Platform: macOS
Application: Arc Browser
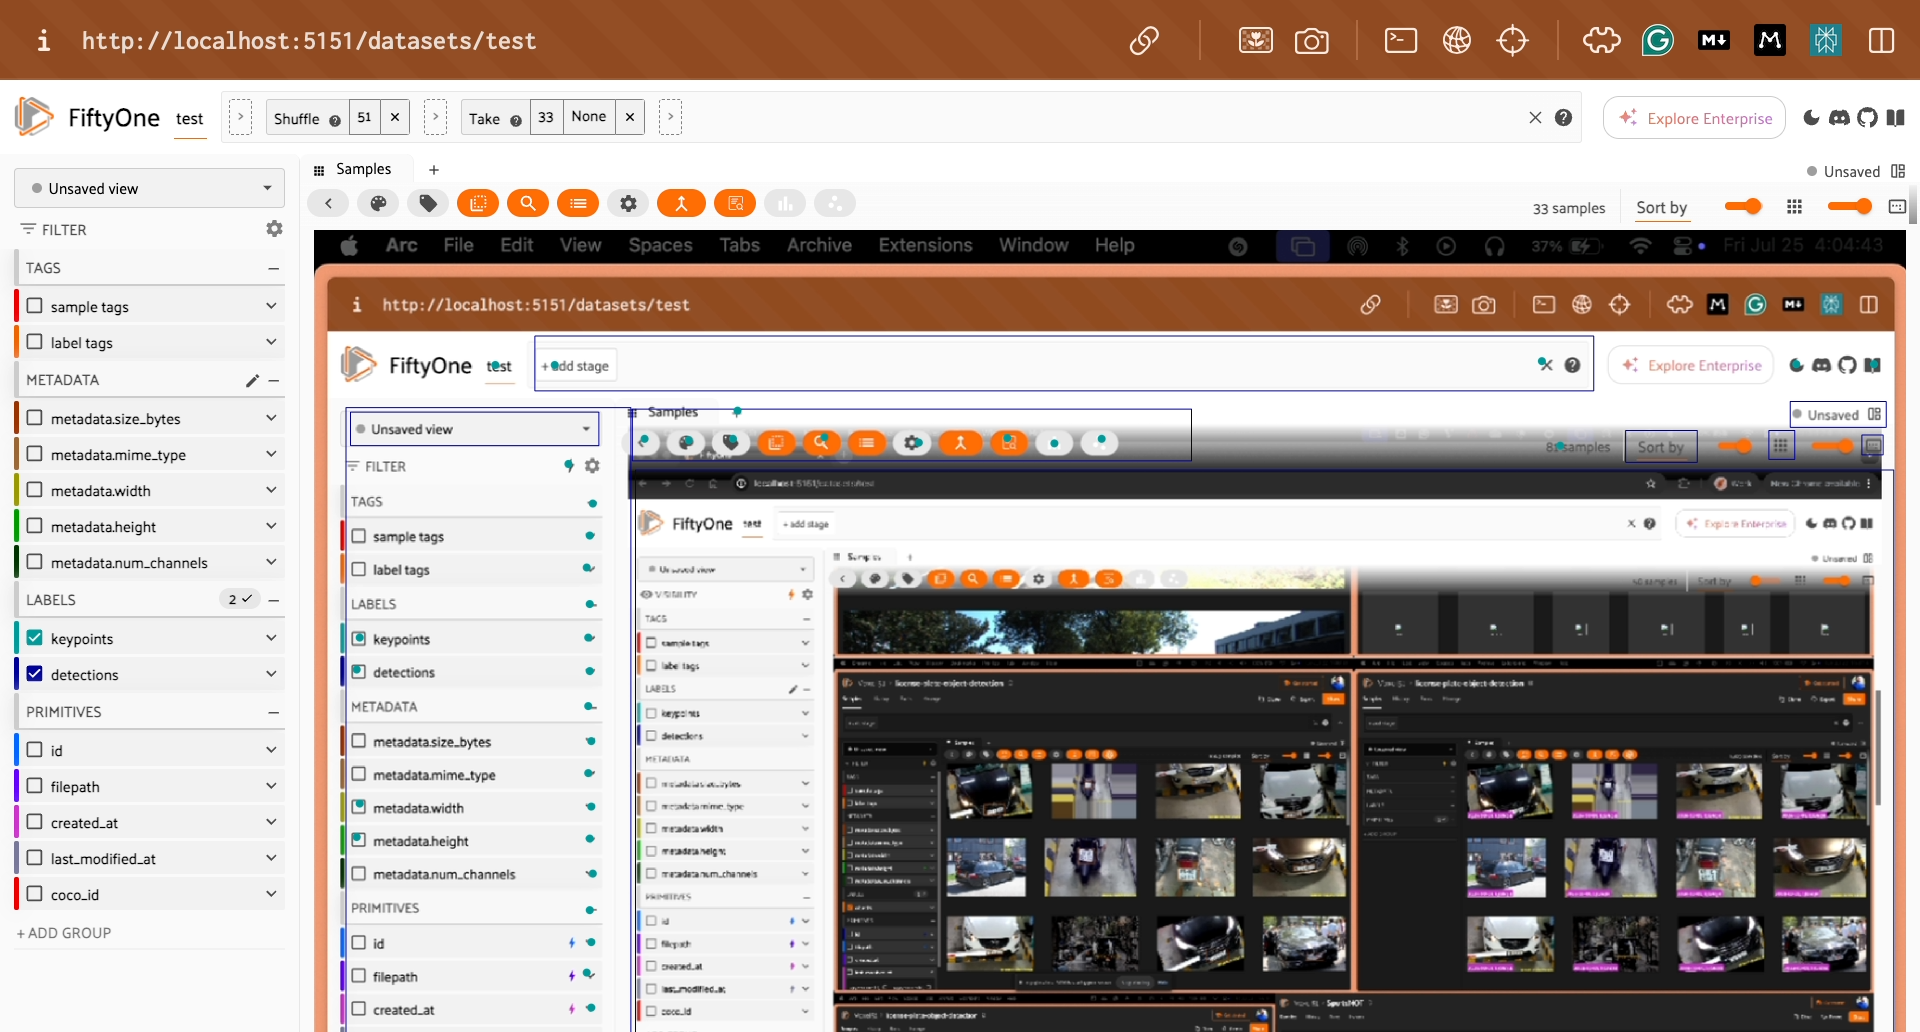
task_description: Clear the Shuffle view stage
action_type: click
element_info: Icon
steps_since_start: 1